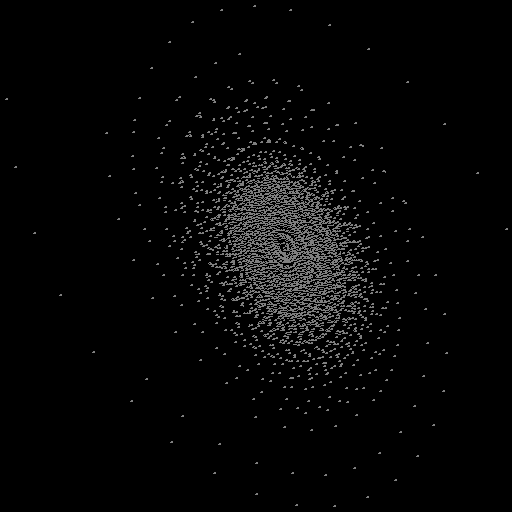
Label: octopuslegs